Interaction volume radius: 10 \u00c5
Interaction volume height: 25 \u00c5
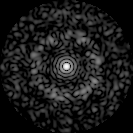
Disorder parameter: 0.8312